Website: lowes
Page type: customer-info-address
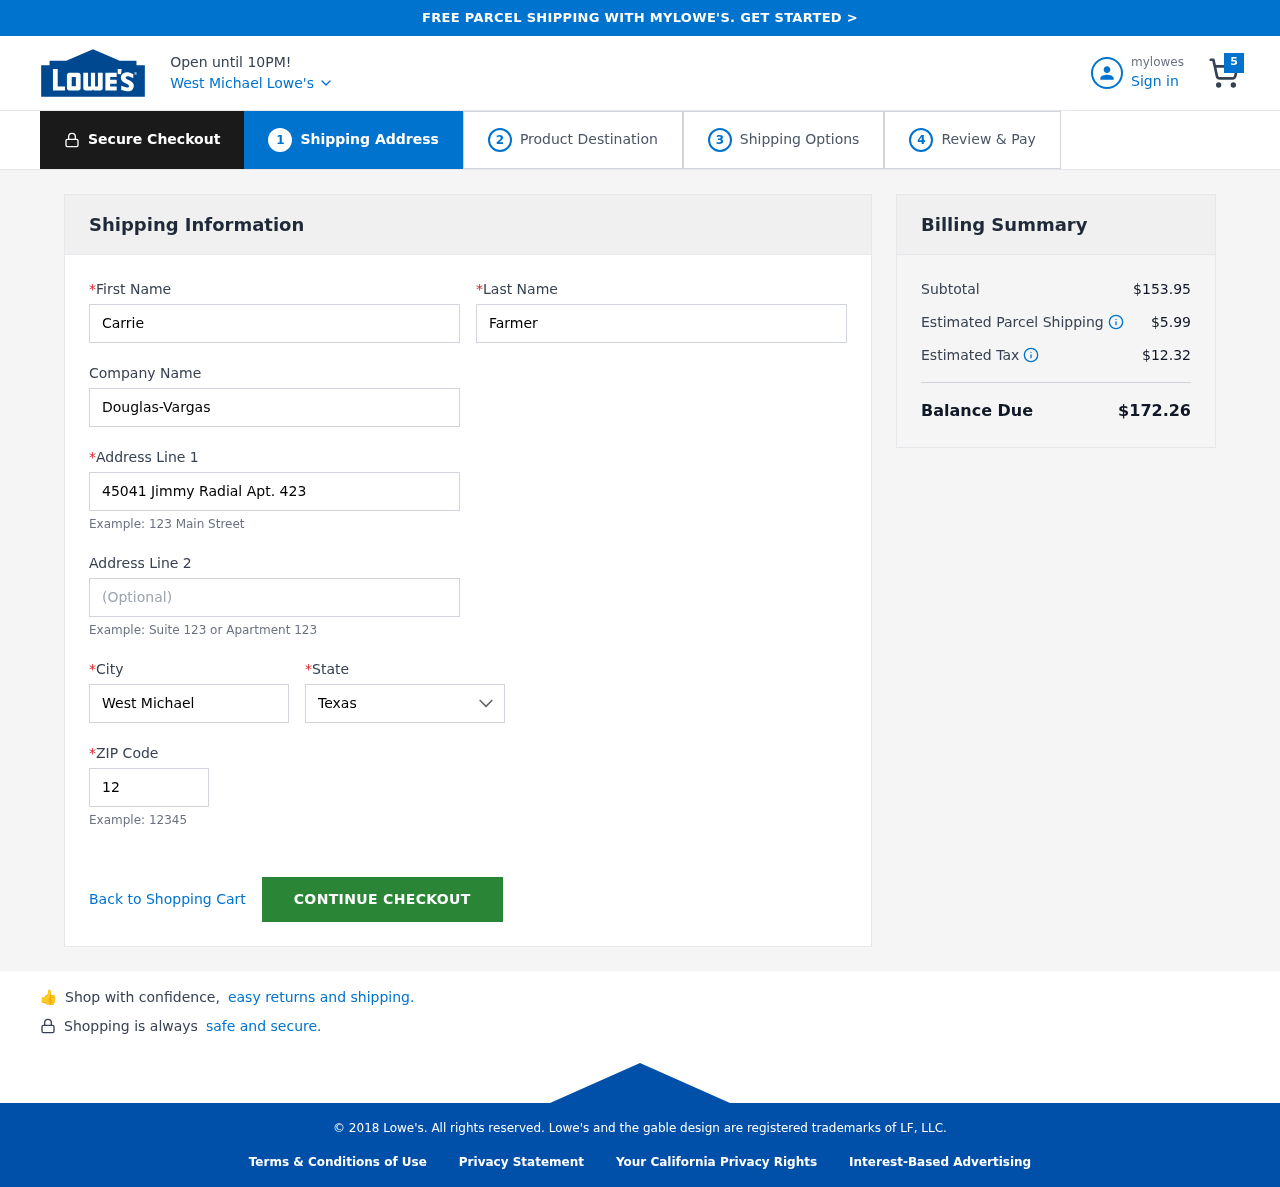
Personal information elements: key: PII_CITY
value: West Michael
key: PII_COMPANY
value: Douglas-Vargas
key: PII_FIRSTNAME
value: Carrie
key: PII_LASTNAME
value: Farmer
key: PII_POSTCODE
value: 12636
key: PII_STATE
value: Texas
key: PII_STREET
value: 45041 Jimmy Radial Apt. 423
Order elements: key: ORDER_NUM_ITEMS
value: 5
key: ORDER_SUBTOTAL
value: $153.95
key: ORDER_SHIPPING_COST
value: $5.99
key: ORDER_TAX
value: $12.32
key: ORDER_TOTAL
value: $172.26